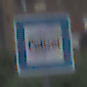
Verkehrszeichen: Polizei
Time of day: MorningAfternoon
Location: Outdoor (Urban)
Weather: Overcast
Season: NotSpecified
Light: Natural